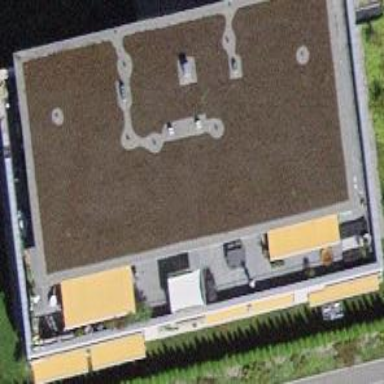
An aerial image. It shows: Flat-roofed building.